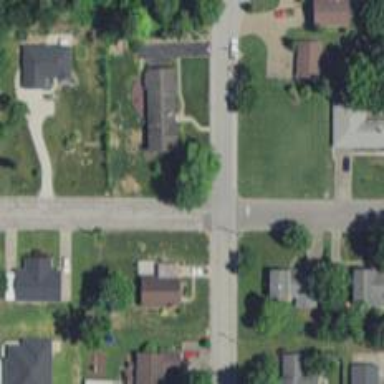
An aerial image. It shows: Residential road.